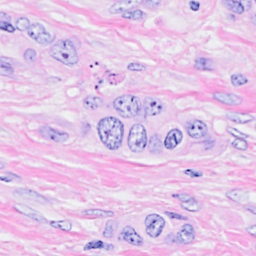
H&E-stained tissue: Breast